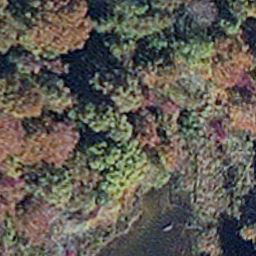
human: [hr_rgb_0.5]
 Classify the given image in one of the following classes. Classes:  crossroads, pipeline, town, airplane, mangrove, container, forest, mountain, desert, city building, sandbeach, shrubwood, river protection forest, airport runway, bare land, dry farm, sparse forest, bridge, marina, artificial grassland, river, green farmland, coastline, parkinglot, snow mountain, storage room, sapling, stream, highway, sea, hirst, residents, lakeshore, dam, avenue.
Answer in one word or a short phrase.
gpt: mangrove